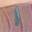
Label: 1